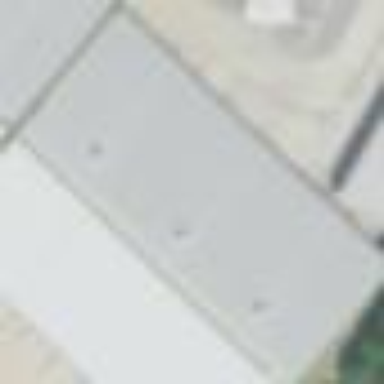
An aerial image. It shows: Group of garages.